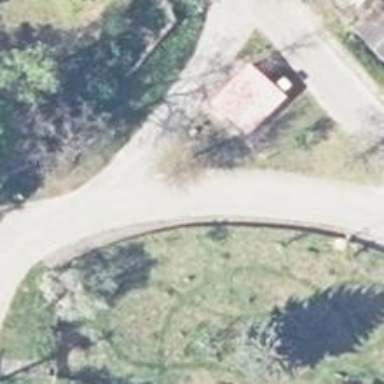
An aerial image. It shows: Asphalt road in residential area.